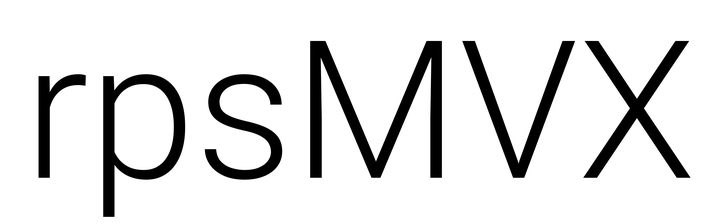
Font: Roboto_Light